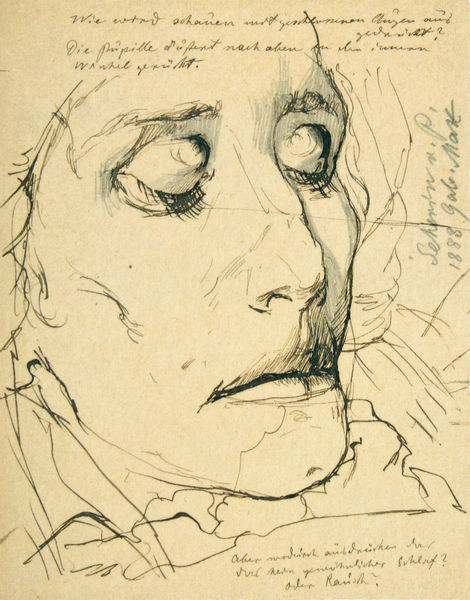
Titel: Studie zur Seherin von Prevorst
Künstler: Gabriel von Max
Standort: München
Institution: Städtische Galerie im Lenbachhaus
Schlagwörter: frau, mund, nase, skizze, zeichnung, alt, augen, gesicht, augenbrauen, schrift, wimpern, striche, strich, worte, bleistift, müde, schreibschrift, skitte, anmerkungen, fragen, 1888, schrifrt, manse